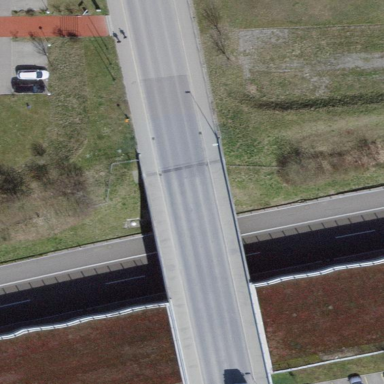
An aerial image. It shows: Man-made bridge.